Question: Why doesn't the following application allow me to make window very thin? The minimal width allows to layout 3 columns of images while I wish to make one-column-wide possible.

How to allow narrowing more?
'''
package tests;
import org.eclipse.swt.SWT;
import org.eclipse.swt.graphics.Image;
import org.eclipse.swt.layout.FillLayout;
import org.eclipse.swt.layout.RowLayout;
import org.eclipse.swt.widgets.Composite;
import org.eclipse.swt.widgets.Display;
import org.eclipse.swt.widgets.Label;
import org.eclipse.swt.widgets.Shell;
public class TryRowLayout {
public static void main(String[] args) {
RowLayout rowLayout = new RowLayout(SWT.HORIZONTAL);
rowLayout.wrap = true;
Display display = new Display();
Shell shell = new Shell(display);
shell.setLayout(new FillLayout());
shell.setMinimumSize(1, 1);
//shell.setLayout(rowLayout);
Composite composite = new Composite(shell, SWT.NONE);
composite.setLayout(rowLayout);
Image image = new Image(display, "images/alt_window_32.gif");
Label label;
for(int i=0; i<100; ++i) {
//label = new Label(shell, SWT.NONE);
label = new Label(composite, SWT.NONE);
label.setImage(image);
}
shell.pack();
shell.open();
while (!shell.isDisposed()) {
if (!display.readAndDispatch())
display.sleep();
}
}
}
'''
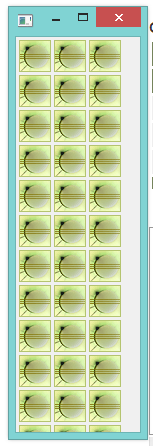
Answer: The reason for this is that Windows requires a minimal window width to be able to add the min/max/close buttons and the window title.
The default style of the 'Shell' is
'''
SWT.SHELL_TRIM = SWT.CLOSE | SWT.TITLE | SWT.MIN | SWT.MAX | SWT.RESIZE
'''
Unfortunately, you can't even get around this by forcing the 'Shell' to just show the close button:
'''
Shell shell = new Shell(display, SWT.CLOSE | SWT.RESIZE);
'''
Windows will still enforce the minimal width.
---
Concluding, I'm afraid there is nothing you can do about it if you still require the window controls. If you don't need the window controls, then you can use
'''
Shell shell = new Shell(display, SWT.RESIZE);
'''
Here is example code:
'''
public static void main(String[] args)
{
RowLayout rowLayout = new RowLayout(SWT.HORIZONTAL);
rowLayout.wrap = true;
Display display = new Display();
Shell shell = new Shell(display, SWT.RESIZE);
shell.setLayout(new FillLayout());
shell.setMinimumSize(1, 1);
// shell.setLayout(rowLayout);
Composite composite = new Composite(shell, SWT.NONE);
composite.setLayout(rowLayout);
Label label;
for (int i = 0; i < 100; ++i)
{
// label = new Label(shell, SWT.NONE);
label = new Label(composite, SWT.NONE);
label.setText("A");
}
shell.pack();
shell.open();
shell.setSize(50, 200);
while (!shell.isDisposed())
{
if (!display.readAndDispatch())
display.sleep();
}
}
'''
And this is what it looks like: